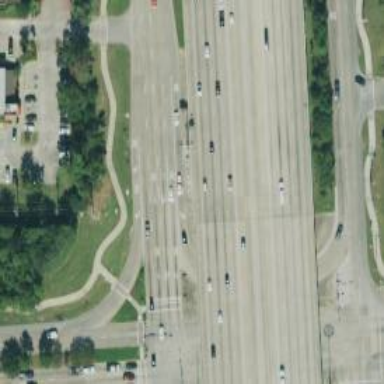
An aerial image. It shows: Secondary road with frontage road.